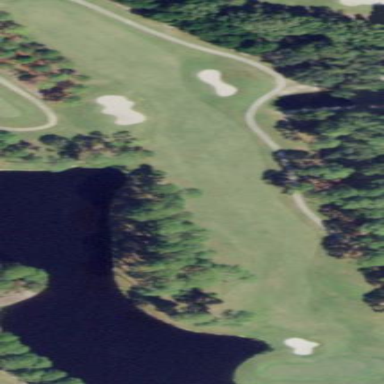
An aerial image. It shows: Golf fairway surrounded by grass.